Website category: auto
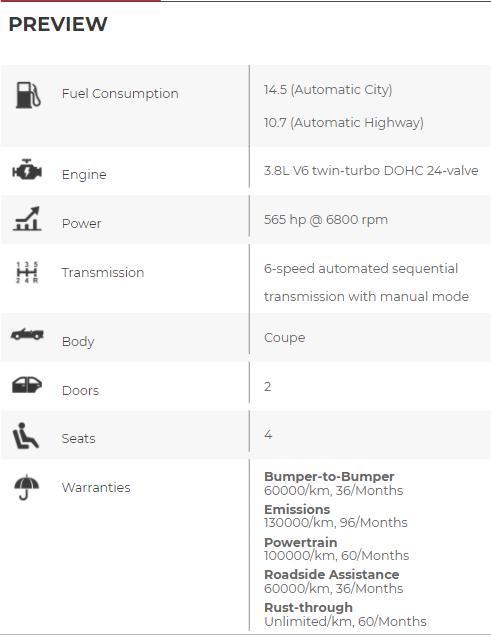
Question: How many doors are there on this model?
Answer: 2

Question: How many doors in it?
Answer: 2

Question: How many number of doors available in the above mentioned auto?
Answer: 2

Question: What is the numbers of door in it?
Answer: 2

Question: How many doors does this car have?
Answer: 2

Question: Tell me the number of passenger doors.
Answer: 2

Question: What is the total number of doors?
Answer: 2

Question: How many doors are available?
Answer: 2

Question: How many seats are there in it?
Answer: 4

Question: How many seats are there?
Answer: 4

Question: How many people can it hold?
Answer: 4

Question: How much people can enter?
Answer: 4

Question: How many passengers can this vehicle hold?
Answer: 4

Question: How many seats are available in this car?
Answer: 4

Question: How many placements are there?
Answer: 4

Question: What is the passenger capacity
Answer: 4

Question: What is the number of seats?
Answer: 4

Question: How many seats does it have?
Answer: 4

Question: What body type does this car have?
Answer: Coupe

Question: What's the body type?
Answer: Coupe

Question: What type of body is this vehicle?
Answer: Coupe

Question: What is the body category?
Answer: Coupe

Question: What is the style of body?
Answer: Coupe

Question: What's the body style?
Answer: Coupe

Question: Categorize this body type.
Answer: Coupe

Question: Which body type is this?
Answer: Coupe

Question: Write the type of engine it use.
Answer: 3.8L V6 twin-turbo DOHC 24-valve

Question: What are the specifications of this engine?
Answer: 3.8L V6 twin-turbo DOHC 24-valve

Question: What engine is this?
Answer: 3.8L V6 twin-turbo DOHC 24-valve

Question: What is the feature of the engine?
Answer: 3.8L V6 twin-turbo DOHC 24-valve

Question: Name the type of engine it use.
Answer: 3.8L V6 twin-turbo DOHC 24-valve

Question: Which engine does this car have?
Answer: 3.8L V6 twin-turbo DOHC 24-valve

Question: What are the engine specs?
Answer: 3.8L V6 twin-turbo DOHC 24-valve

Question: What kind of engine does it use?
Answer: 3.8L V6 twin-turbo DOHC 24-valve

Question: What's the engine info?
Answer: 3.8L V6 twin-turbo DOHC 24-valve

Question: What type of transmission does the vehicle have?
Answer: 6-speed automated sequential transmission with manual mode

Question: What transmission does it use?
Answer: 6-speed automated sequential transmission with manual mode

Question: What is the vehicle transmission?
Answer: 6-speed automated sequential transmission with manual mode

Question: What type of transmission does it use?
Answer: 6-speed automated sequential transmission with manual mode

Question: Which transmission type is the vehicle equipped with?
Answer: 6-speed automated sequential transmission with manual mode

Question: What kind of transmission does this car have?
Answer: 6-speed automated sequential transmission with manual mode

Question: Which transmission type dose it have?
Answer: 6-speed automated sequential transmission with manual mode

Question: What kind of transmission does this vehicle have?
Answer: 6-speed automated sequential transmission with manual mode

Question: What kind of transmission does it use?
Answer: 6-speed automated sequential transmission with manual mode

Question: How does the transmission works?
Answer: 6-speed automated sequential transmission with manual mode

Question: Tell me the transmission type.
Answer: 6-speed automated sequential transmission with manual mode

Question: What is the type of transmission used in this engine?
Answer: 6-speed automated sequential transmission with manual mode

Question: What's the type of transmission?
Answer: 6-speed automated sequential transmission with manual mode

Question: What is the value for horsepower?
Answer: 565 hp @ 6800 rpm

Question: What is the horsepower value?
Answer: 565 hp @ 6800 rpm

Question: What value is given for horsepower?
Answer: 565 hp @ 6800 rpm

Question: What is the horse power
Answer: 565 hp @ 6800 rpm

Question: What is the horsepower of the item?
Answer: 565 hp @ 6800 rpm

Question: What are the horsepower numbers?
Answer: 565 hp @ 6800 rpm

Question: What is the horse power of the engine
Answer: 565 hp @ 6800 rpm

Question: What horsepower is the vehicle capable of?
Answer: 565 hp @ 6800 rpm

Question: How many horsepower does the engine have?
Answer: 565 hp @ 6800 rpm

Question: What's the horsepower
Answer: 565 hp @ 6800 rpm

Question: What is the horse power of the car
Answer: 565 hp @ 6800 rpm

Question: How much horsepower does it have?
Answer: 565 hp @ 6800 rpm

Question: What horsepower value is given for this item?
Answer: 565 hp @ 6800 rpm

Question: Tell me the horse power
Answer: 565 hp @ 6800 rpm

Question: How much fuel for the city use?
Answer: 14.5 (Automatic City)

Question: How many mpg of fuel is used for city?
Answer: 14.5 (Automatic City)